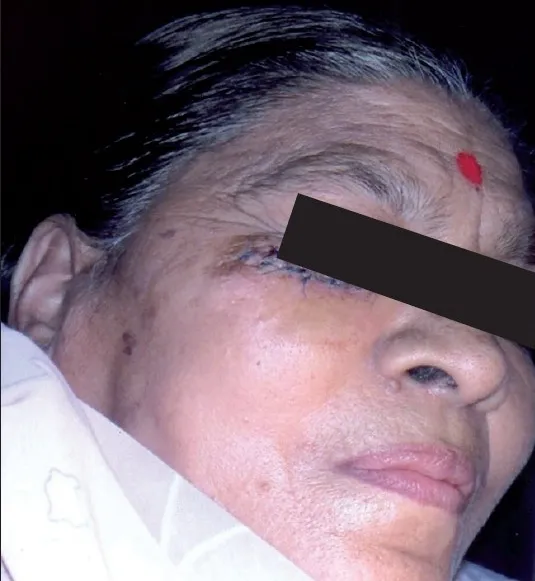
Primary closure with Prolene. after radiofrequency excision.
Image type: medical_photograph (oral_photograph)